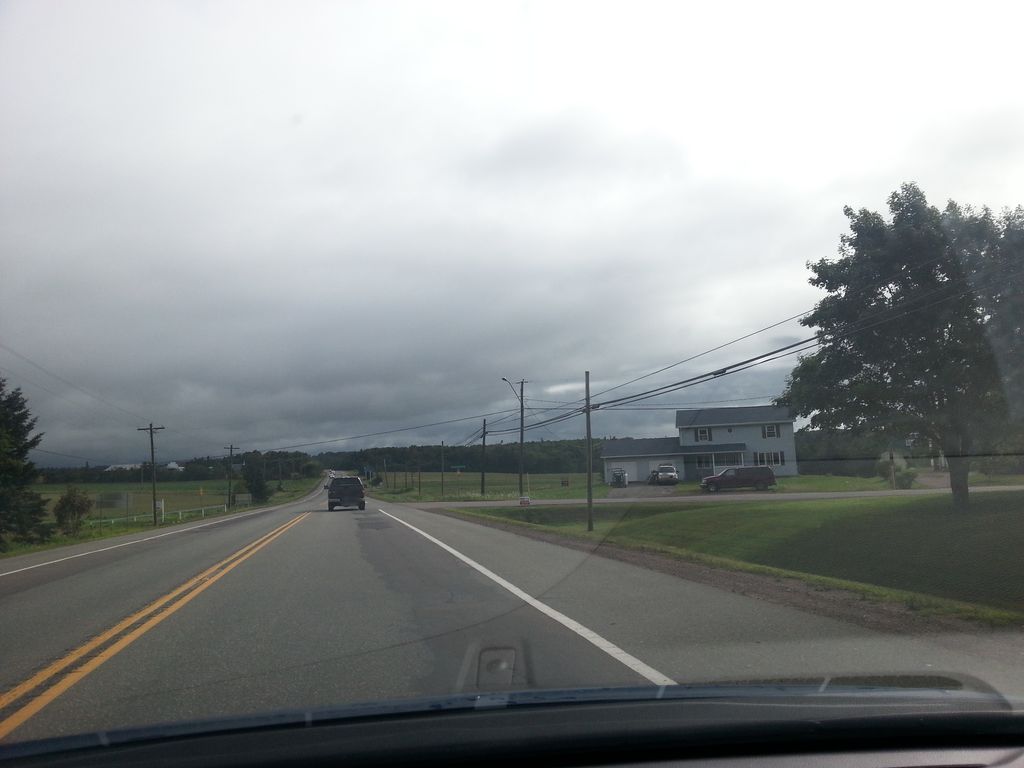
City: charlottetown